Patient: sex F, age 63
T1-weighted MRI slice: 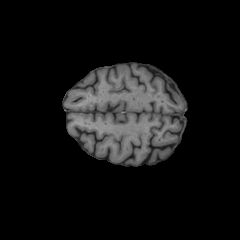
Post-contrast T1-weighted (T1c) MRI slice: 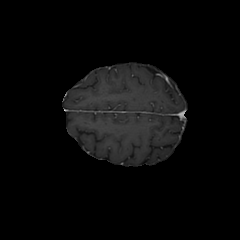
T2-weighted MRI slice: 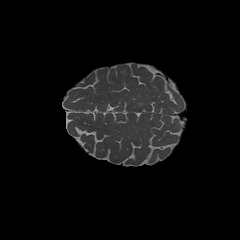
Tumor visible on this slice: no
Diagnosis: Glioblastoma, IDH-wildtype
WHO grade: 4